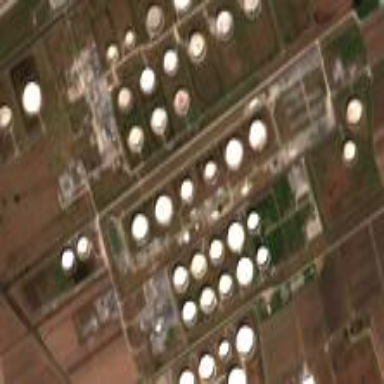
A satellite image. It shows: Industrial area designated for oil storage.